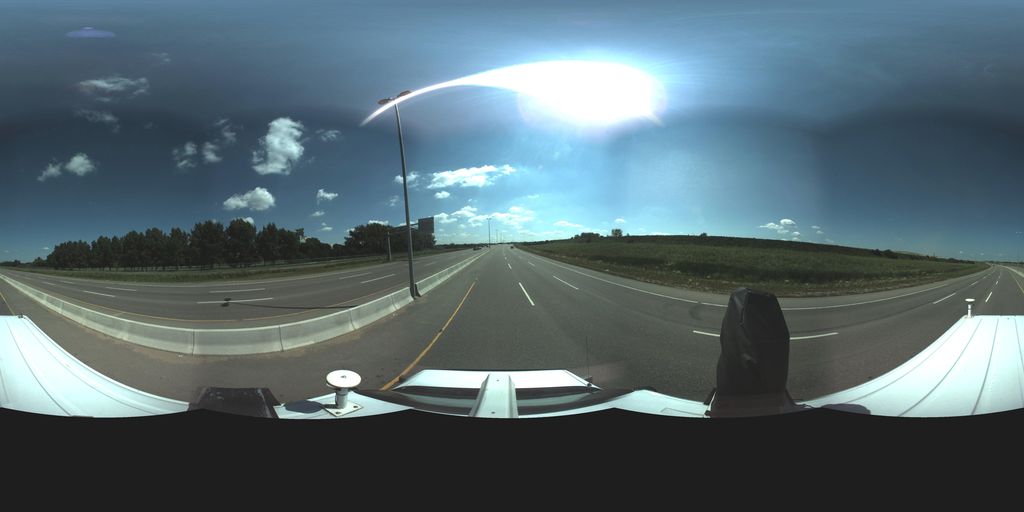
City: saskatoon